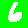
Digit: 6